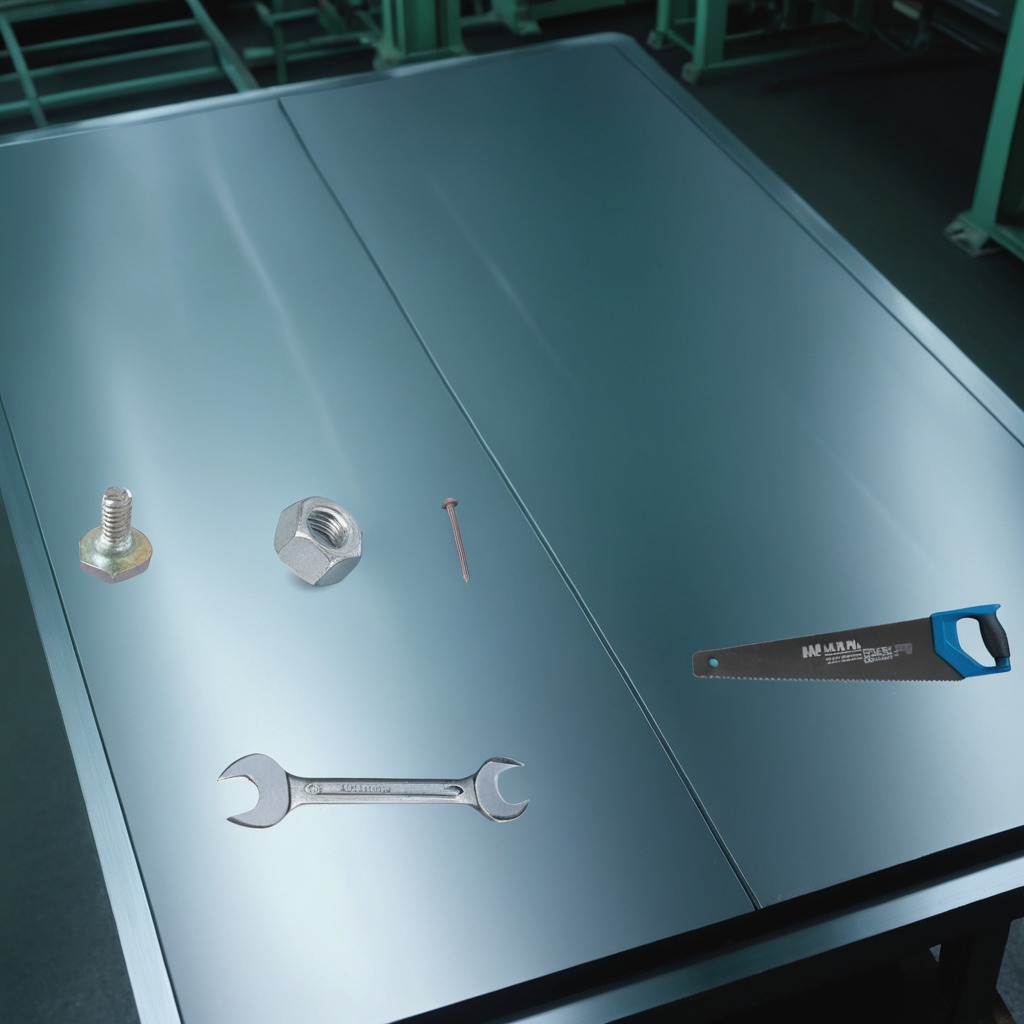
A metal machine screw, an iron nail, a metal saw, a metal nut, and a wrench are lying on a metal table in a machine shop under fluorescent lights.